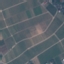
Land use / land cover: PermanentCrop